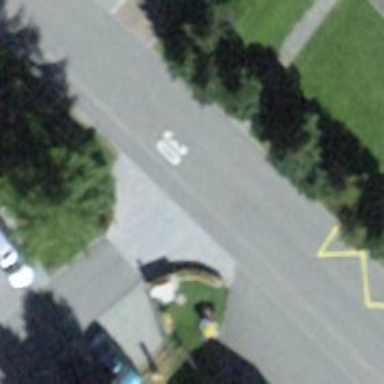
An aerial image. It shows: Bus stop with platform for public transport.